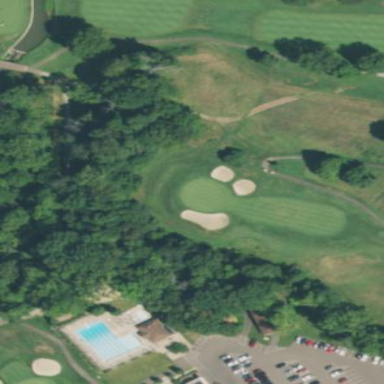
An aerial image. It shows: Golf rough area.